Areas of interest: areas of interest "Industrial Park"
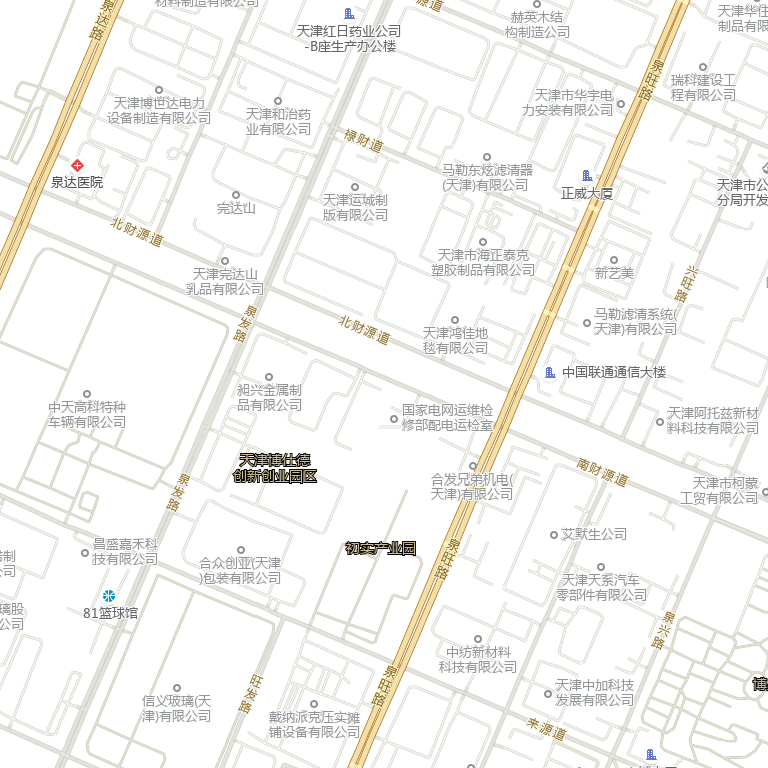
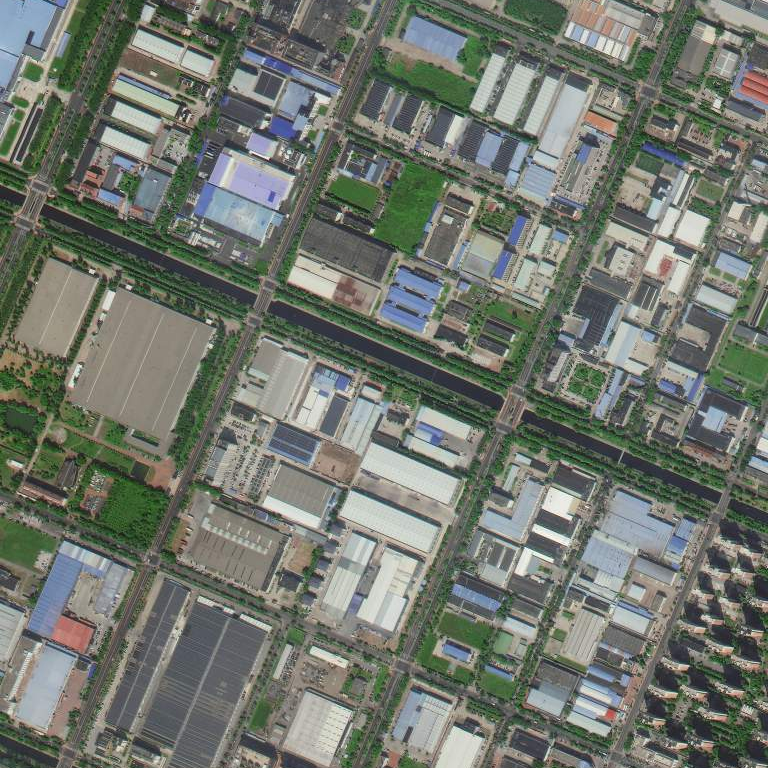